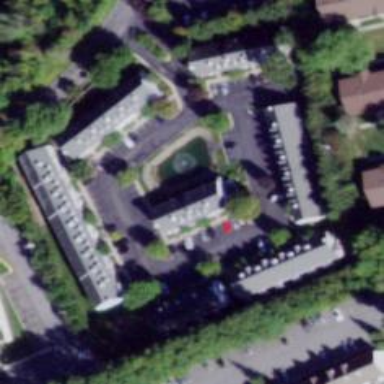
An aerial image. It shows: Residential area with apartments.